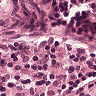
Metastatic tissue present: no